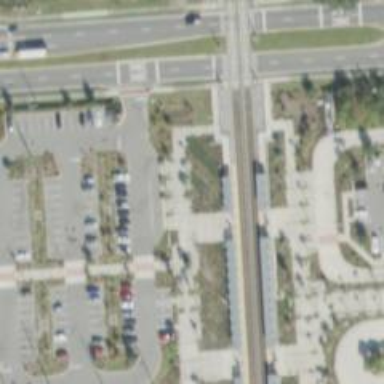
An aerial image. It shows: Parking area with park and ride facility.